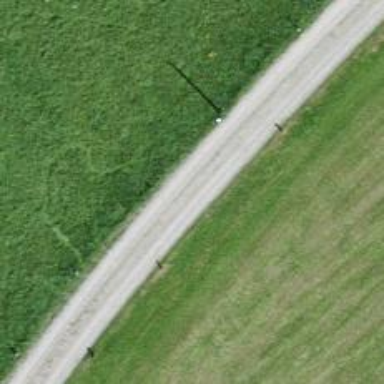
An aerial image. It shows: Gravel track with grade 3 tracktype.